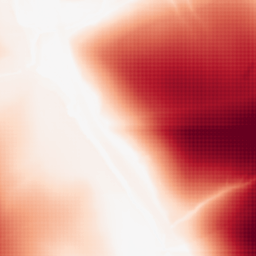
Category: morphological
Decomposition family: rolling_ball
Decomposition parameters: radius: 200
Upsampling method: sinc_blackman
Upsampling parameters: scale: 4
kernel_size: 8
Upsampling scale: 4